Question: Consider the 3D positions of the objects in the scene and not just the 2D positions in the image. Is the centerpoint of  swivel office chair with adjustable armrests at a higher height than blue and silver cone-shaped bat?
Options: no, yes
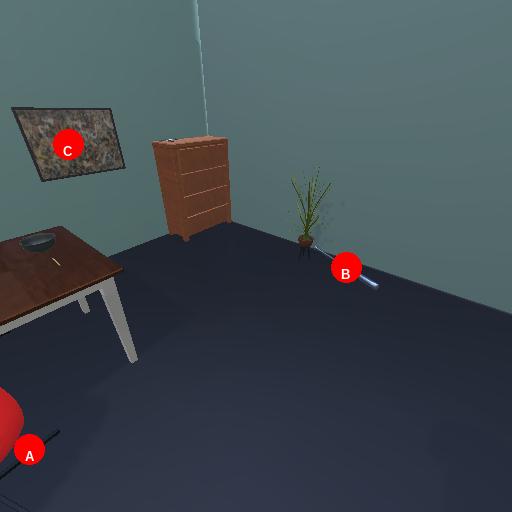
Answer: no